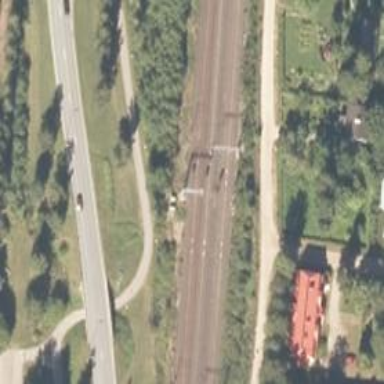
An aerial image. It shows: Railway signal.